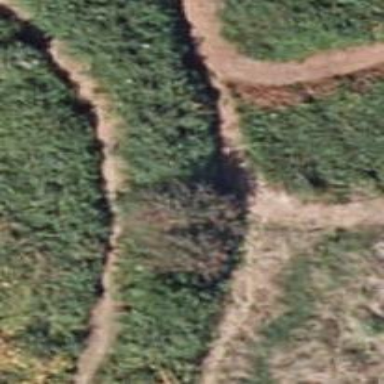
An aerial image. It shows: Impassable path.